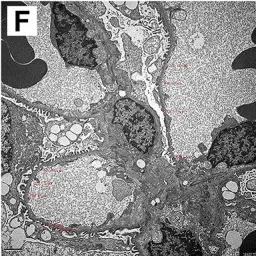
Pathology evaluation for the C1q nephropathy patient. (E,F) Transmission electron microscopy shows vacuolar degeneration of epithelial cells, podocyte foot processes effacement, proliferation of mesangium and stroma, and thin basement membrane.
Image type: pathology (h&e)